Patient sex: M
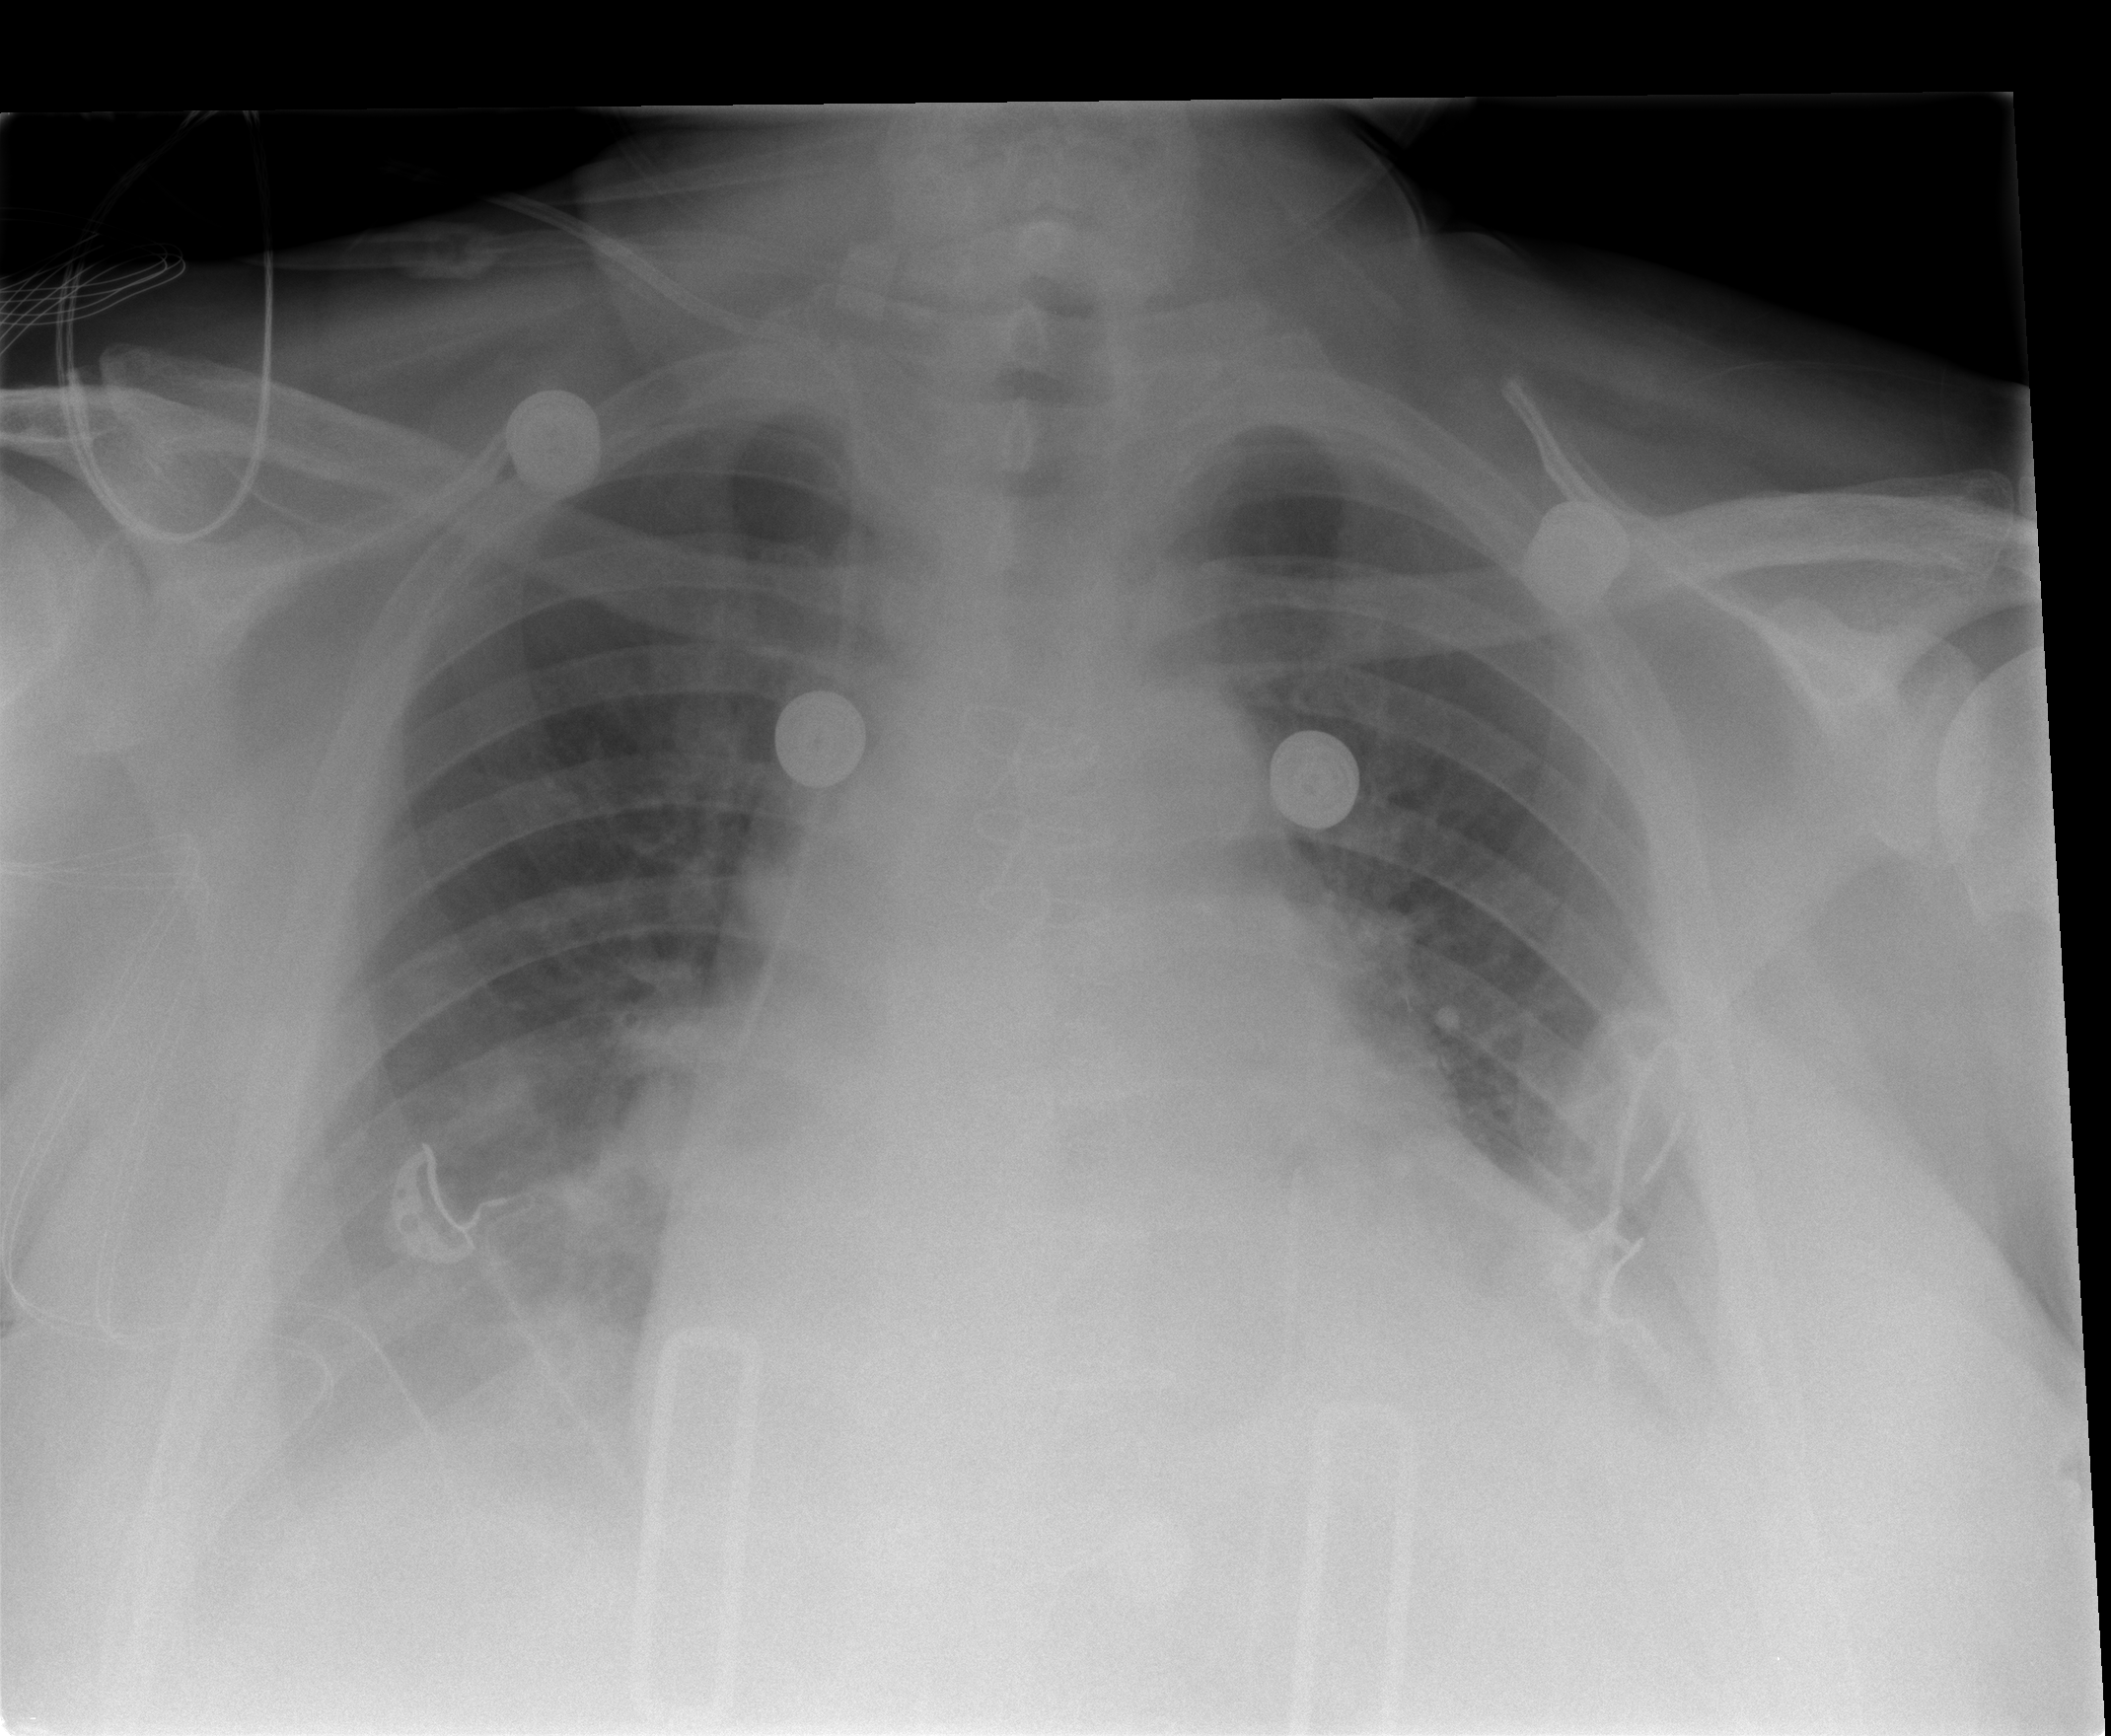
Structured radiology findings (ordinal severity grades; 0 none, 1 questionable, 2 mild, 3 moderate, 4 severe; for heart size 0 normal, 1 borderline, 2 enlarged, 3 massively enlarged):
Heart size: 2
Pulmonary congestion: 2
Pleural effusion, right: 3
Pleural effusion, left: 2
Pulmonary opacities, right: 0
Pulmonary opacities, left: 0
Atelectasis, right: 2
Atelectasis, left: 2